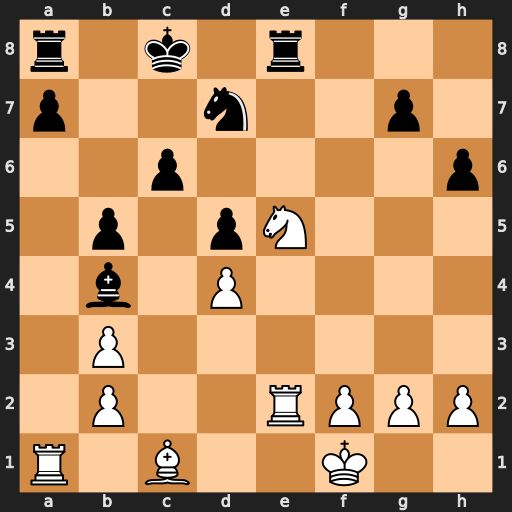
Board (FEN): r1k1r3/p2n2p1/2p4p/1p1pN3/1b1P4/1P6/1P2RPPP/R1B2K2
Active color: w
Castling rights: -
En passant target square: -
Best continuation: Nxc6 Rxe2 Kxe2